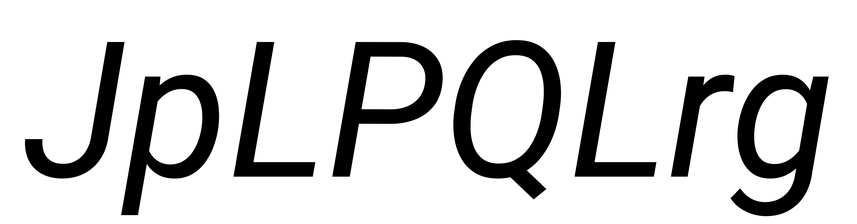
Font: Roboto-Italic_Italic